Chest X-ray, PA view. Patient: 34 years old, sex M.
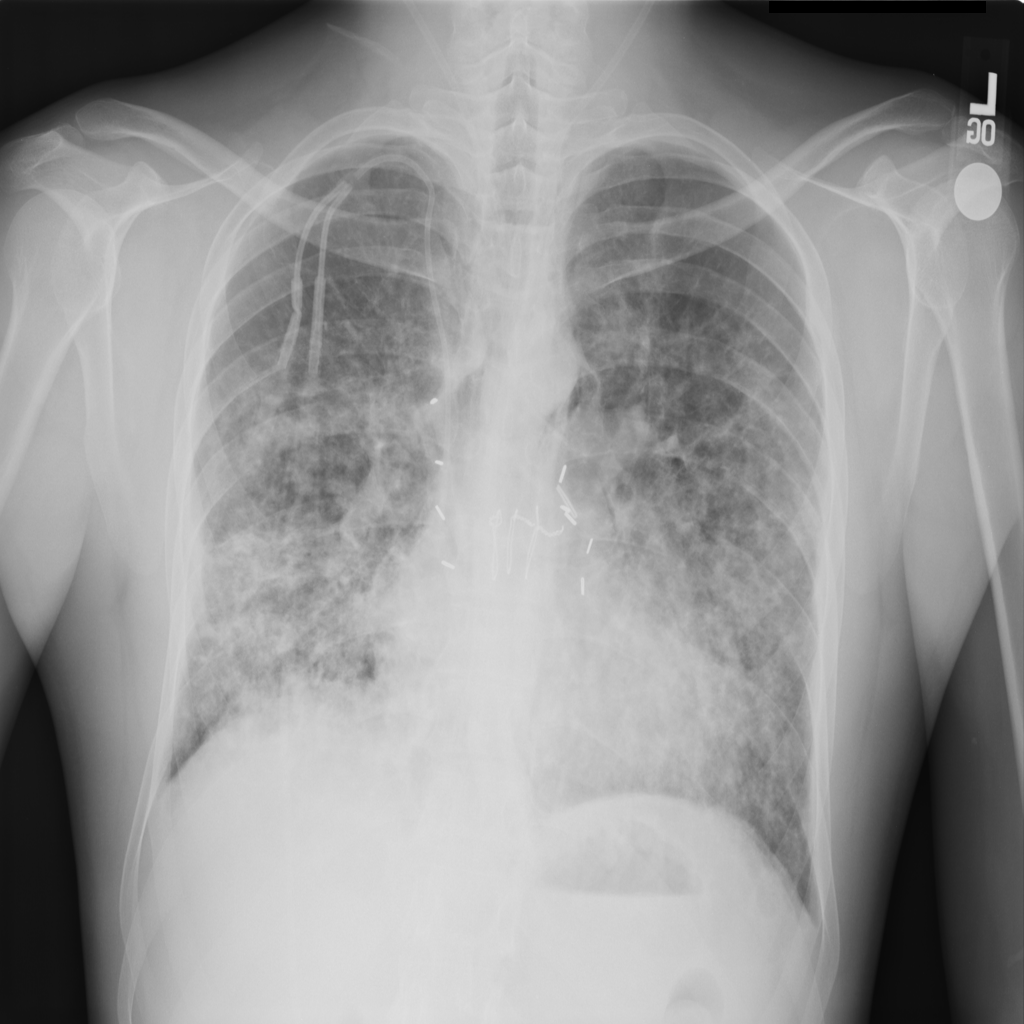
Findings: Fibrosis